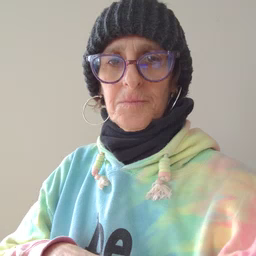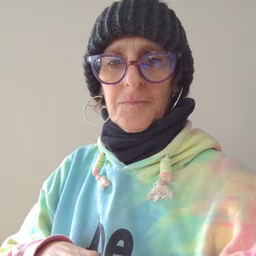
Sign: head